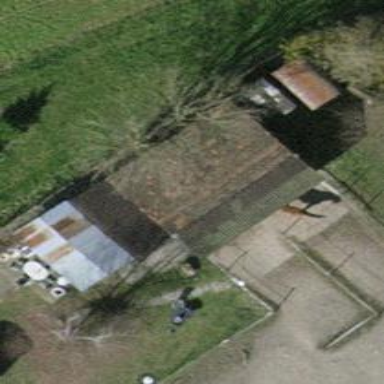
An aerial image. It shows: View of roof of building.